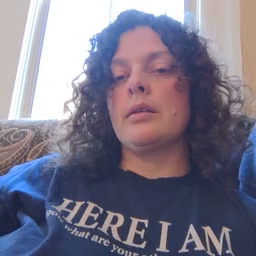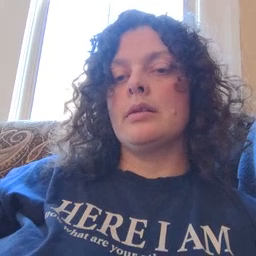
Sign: who